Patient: sex M, age 64
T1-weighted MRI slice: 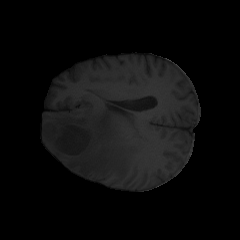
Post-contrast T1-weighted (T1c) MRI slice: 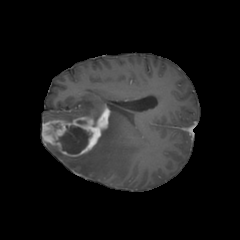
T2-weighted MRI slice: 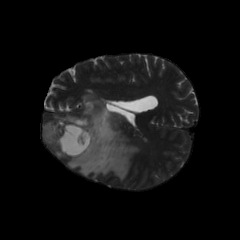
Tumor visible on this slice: yes
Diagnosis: Astrocytoma, IDH-mutant
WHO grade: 3